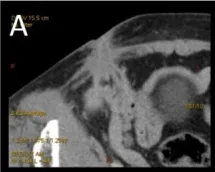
Images of representative abdominal CT and gastrointestinal radiography. Infectious lesions in the right groin area, sinus formation, and ,involvement of the adjacent ileum.
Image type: radiology (ct)